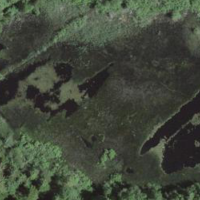
EUNIS habitat code: 43
Species observed at this site:
Aeshna grandis